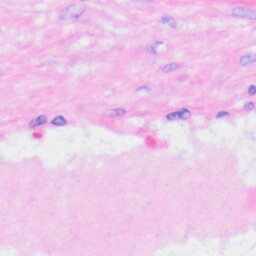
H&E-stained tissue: Liver